Aerial crown-view tile of a tropical tree (Barro Colorado Island, Panama), acquired 20250915:
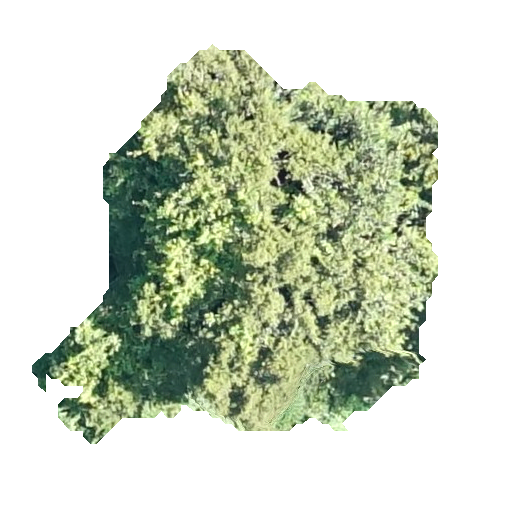
Species: Pouteria stipitata
GBIF accepted scientific name: Pouteria stipitata
Crown area: 157.241 m²